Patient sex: M
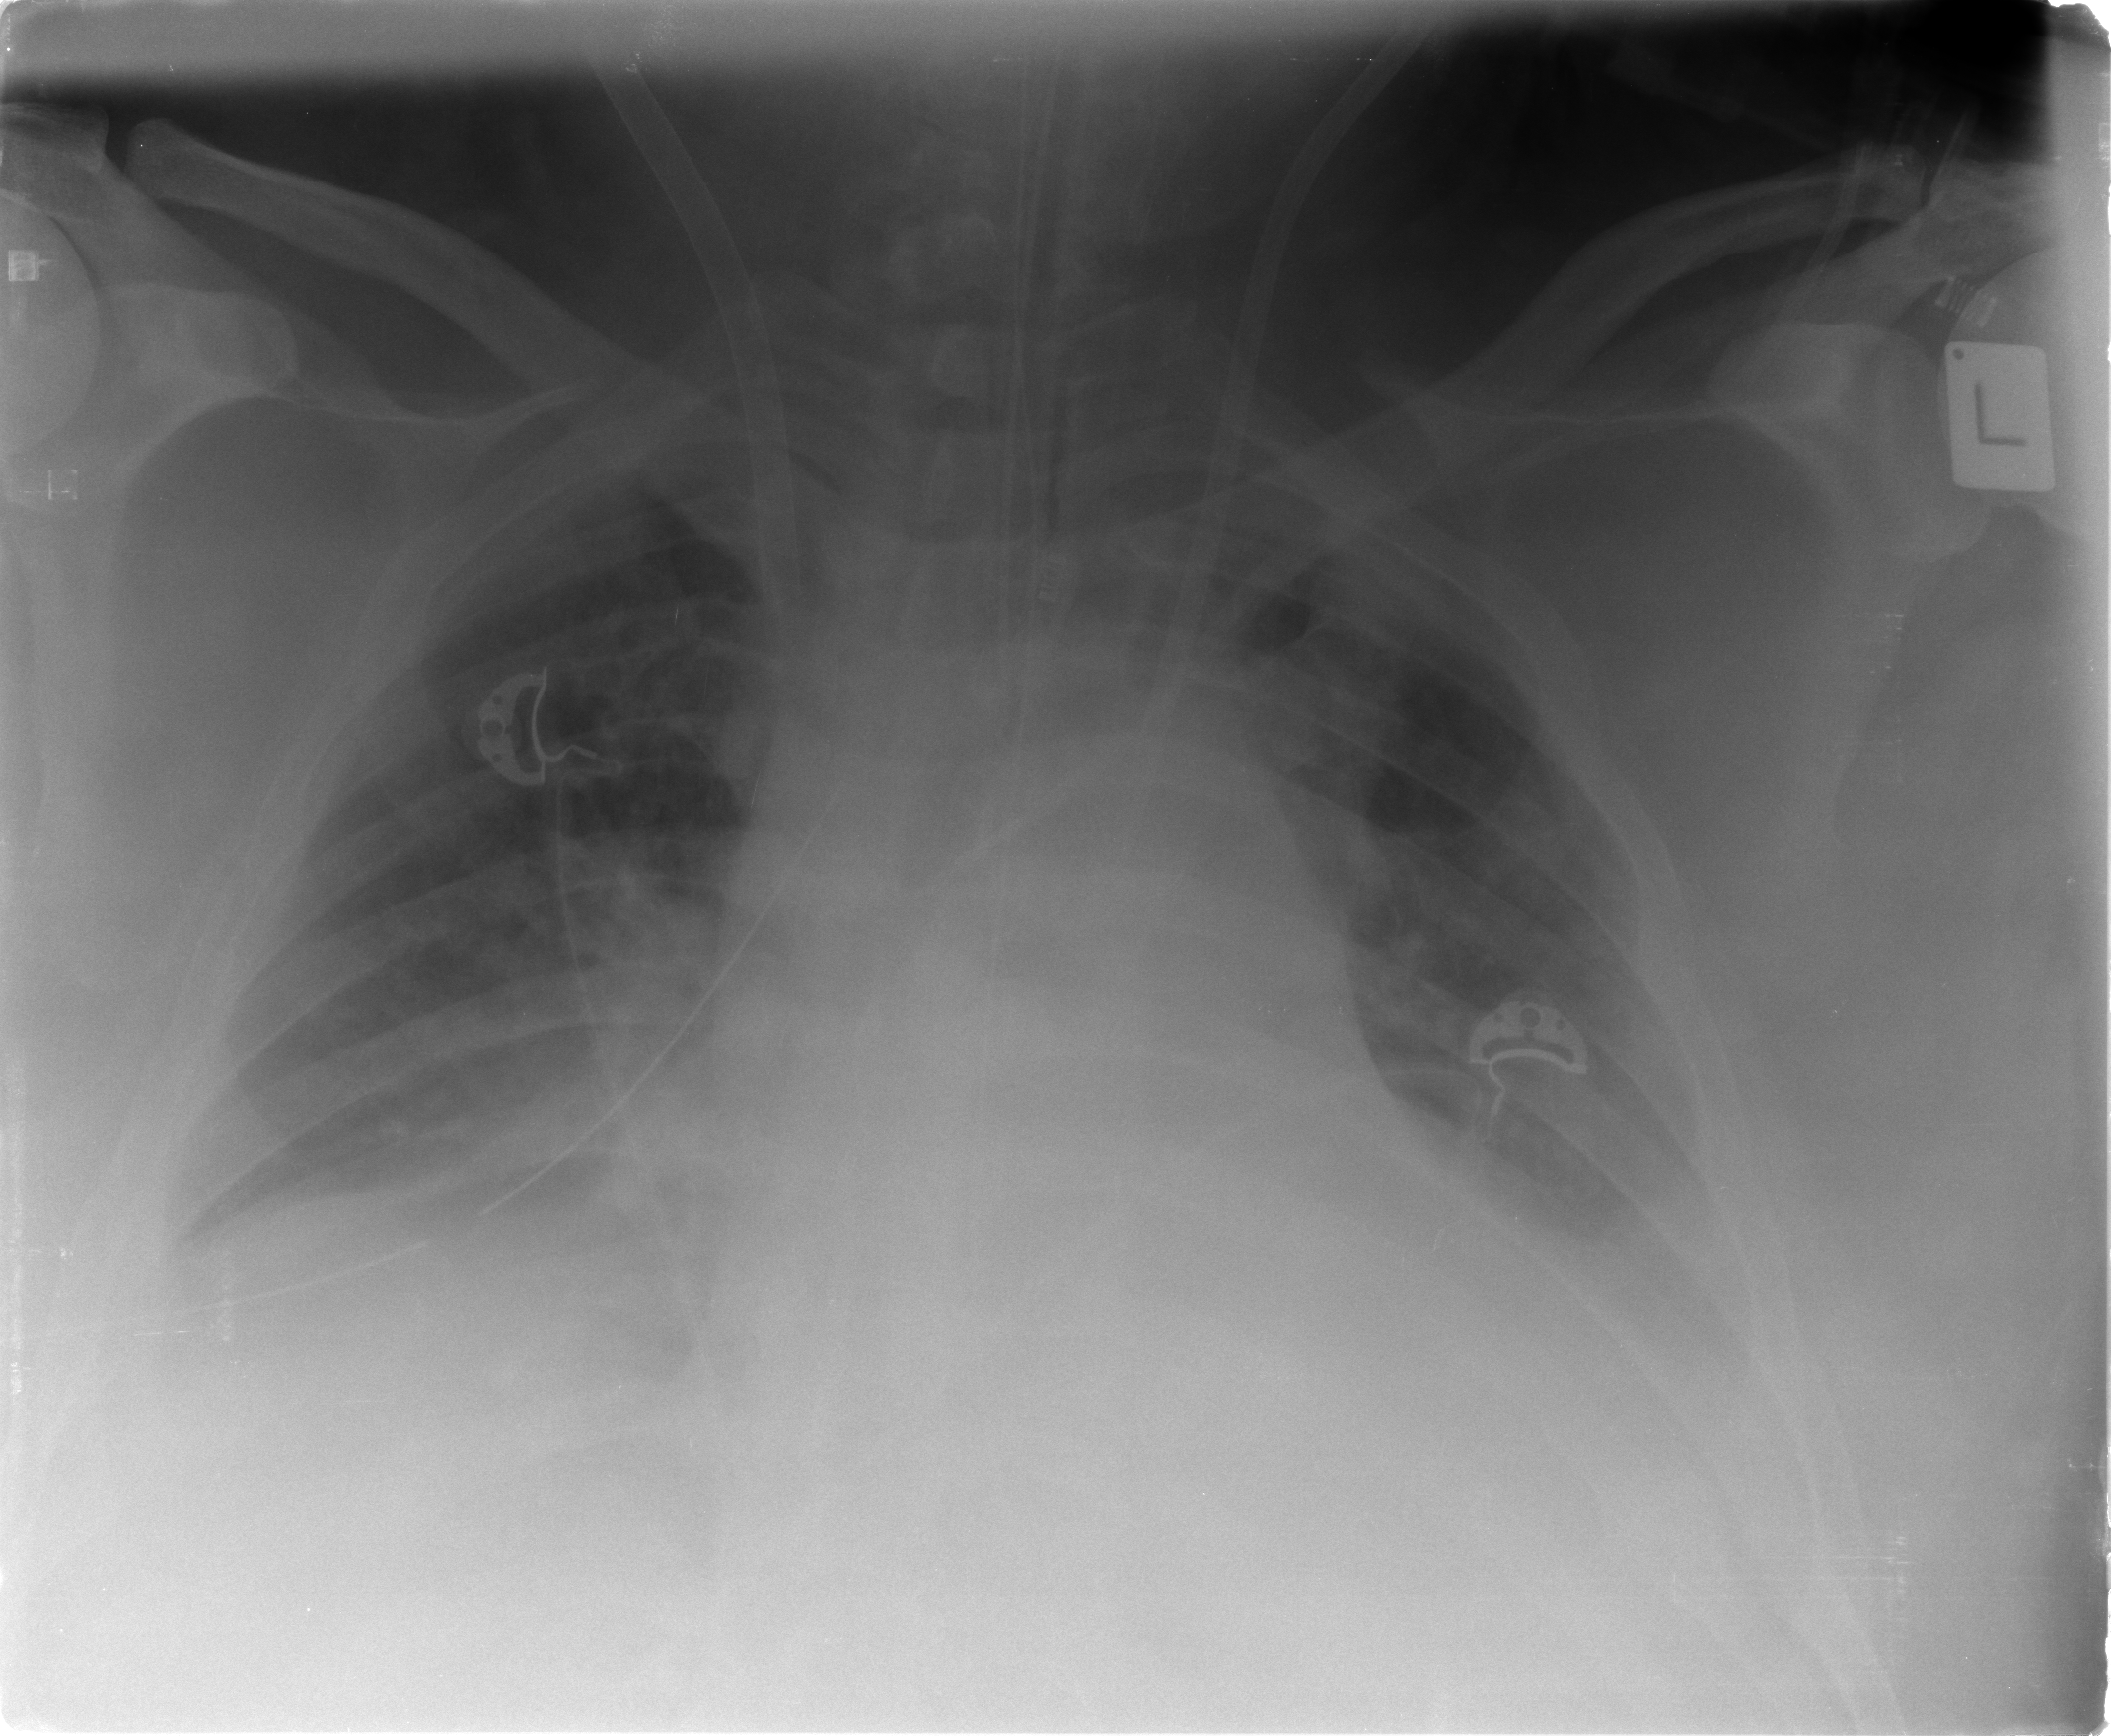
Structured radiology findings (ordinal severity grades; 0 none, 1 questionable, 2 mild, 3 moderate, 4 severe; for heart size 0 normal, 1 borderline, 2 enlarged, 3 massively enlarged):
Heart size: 2
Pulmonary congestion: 3
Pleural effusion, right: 2
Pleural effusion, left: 2
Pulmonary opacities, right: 2
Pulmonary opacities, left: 2
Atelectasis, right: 2
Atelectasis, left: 2